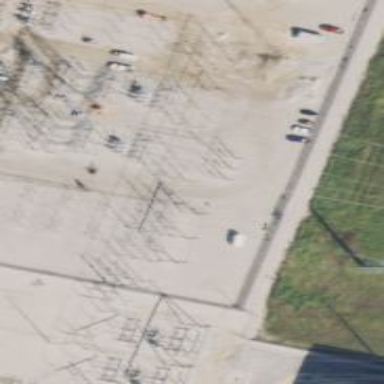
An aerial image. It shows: Power tower.